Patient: sex F, age 68
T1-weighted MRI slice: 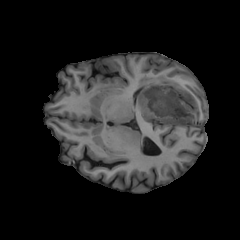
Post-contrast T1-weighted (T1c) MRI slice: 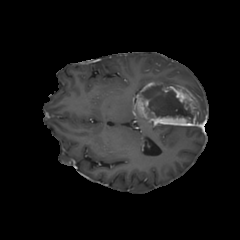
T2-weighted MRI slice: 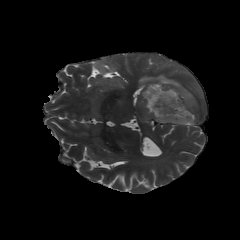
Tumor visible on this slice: yes
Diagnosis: Glioblastoma, IDH-wildtype
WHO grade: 4